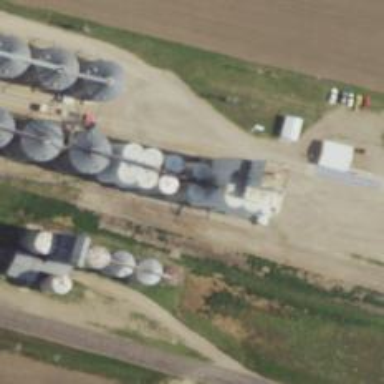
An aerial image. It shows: Silo.